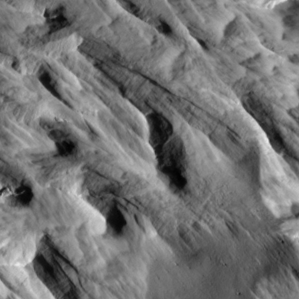
Label: non_frost